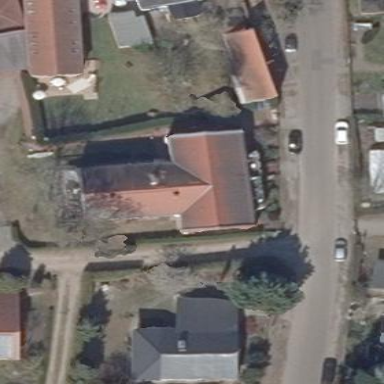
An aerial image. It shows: Gabled roof adorns the apartments building.